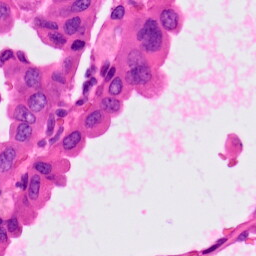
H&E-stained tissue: Lung